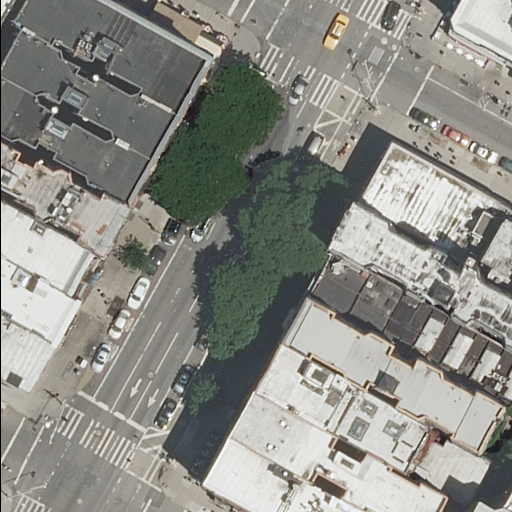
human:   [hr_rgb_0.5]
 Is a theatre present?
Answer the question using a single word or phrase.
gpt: yes

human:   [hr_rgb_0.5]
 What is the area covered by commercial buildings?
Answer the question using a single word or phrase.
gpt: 0m2

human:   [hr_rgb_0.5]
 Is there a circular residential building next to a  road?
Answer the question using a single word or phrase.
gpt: no

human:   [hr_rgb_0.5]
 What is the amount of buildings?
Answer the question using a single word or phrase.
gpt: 16

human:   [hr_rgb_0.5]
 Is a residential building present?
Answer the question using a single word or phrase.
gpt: yes

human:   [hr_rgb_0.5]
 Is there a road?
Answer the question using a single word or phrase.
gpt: yes

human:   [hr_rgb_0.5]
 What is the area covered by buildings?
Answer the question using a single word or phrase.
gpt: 3811m2

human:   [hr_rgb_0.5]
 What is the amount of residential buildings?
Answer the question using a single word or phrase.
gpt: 16

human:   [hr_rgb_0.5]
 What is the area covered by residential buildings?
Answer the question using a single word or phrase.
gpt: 3811m2

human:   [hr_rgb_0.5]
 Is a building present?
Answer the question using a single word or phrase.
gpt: yes

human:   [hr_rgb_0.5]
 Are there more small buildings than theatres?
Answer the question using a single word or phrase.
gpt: yes

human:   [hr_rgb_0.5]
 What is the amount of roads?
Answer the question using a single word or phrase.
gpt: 4

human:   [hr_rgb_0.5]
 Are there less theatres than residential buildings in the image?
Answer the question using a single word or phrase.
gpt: yes

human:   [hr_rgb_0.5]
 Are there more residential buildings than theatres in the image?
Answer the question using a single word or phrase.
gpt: yes

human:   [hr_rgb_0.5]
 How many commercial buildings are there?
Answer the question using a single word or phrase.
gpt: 0

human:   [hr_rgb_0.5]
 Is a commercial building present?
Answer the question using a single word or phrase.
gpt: no

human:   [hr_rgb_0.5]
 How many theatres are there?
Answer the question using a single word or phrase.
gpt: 1

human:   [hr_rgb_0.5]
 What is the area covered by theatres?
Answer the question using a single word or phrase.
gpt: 482m2

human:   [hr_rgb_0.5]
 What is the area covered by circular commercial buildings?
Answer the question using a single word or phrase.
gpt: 0m2

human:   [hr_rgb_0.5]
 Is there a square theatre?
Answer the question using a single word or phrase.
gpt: no

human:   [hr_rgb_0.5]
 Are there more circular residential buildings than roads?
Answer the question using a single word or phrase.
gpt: no

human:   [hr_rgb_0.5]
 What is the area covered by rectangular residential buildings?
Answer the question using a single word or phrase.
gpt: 335m2

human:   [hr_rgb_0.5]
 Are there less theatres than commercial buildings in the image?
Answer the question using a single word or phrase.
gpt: no

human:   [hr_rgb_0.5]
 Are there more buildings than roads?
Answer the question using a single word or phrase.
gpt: yes

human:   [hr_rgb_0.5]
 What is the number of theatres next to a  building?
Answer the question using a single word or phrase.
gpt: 1

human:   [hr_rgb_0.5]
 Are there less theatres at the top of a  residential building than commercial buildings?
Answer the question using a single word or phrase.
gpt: no

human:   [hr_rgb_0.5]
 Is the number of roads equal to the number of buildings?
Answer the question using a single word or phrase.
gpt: no

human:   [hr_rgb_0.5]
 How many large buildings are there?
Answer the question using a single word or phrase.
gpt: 1

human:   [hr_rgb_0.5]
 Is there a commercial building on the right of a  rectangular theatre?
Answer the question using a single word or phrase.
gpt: no

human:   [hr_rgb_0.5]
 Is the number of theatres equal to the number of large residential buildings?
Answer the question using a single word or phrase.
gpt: yes

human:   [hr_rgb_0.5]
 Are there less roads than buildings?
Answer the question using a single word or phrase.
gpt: yes

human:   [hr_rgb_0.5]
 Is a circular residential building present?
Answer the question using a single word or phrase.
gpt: no

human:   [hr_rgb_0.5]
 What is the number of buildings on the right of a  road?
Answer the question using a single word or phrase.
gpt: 11

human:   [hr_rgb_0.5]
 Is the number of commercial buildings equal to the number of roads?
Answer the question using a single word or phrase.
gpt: no

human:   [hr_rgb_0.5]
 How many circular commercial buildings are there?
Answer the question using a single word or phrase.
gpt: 0

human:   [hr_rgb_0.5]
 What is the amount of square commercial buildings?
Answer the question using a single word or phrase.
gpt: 0

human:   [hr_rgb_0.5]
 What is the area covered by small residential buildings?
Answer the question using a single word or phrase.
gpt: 198m2

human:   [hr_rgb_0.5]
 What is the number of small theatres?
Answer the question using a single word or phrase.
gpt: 0

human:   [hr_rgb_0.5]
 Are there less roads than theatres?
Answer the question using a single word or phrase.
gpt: no

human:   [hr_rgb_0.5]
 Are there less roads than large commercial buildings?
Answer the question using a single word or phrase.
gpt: no

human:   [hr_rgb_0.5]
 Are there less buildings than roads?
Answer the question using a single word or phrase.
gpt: no

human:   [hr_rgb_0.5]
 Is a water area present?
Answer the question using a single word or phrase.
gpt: no

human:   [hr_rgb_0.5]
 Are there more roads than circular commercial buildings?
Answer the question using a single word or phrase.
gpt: yes

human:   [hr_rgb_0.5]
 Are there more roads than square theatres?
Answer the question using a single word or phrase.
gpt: yes

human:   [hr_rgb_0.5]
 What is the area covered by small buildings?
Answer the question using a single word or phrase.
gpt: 198m2

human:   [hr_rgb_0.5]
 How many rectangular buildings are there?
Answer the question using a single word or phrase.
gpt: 5

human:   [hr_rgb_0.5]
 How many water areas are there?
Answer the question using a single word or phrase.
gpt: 0

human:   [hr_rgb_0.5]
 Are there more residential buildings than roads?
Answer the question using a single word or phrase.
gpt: yes

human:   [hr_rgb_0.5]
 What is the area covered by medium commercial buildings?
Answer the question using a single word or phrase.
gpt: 0m2

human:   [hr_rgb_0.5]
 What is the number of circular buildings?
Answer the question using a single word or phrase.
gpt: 0

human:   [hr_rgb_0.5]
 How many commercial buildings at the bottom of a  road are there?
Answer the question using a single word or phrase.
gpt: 0

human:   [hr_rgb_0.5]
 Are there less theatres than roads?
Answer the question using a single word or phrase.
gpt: yes

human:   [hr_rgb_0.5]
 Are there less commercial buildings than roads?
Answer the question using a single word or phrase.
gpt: yes

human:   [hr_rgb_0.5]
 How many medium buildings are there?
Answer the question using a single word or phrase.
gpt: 9

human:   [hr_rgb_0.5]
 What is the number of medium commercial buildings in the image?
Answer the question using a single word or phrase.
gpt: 0

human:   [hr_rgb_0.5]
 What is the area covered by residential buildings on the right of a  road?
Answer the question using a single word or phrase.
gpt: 2843m2

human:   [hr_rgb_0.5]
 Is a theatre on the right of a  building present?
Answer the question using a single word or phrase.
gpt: yes

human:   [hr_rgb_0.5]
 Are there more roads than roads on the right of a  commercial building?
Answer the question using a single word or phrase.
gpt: yes

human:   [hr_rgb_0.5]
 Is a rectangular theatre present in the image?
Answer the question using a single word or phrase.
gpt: no

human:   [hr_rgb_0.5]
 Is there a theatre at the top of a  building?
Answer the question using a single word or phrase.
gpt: yes

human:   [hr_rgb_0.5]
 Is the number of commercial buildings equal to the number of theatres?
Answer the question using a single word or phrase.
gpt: no

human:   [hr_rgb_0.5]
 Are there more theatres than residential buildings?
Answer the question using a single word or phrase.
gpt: no

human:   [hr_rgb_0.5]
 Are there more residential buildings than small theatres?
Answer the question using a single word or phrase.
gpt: yes

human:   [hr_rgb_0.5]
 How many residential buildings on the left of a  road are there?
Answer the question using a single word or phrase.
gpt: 6